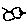
Label: bird